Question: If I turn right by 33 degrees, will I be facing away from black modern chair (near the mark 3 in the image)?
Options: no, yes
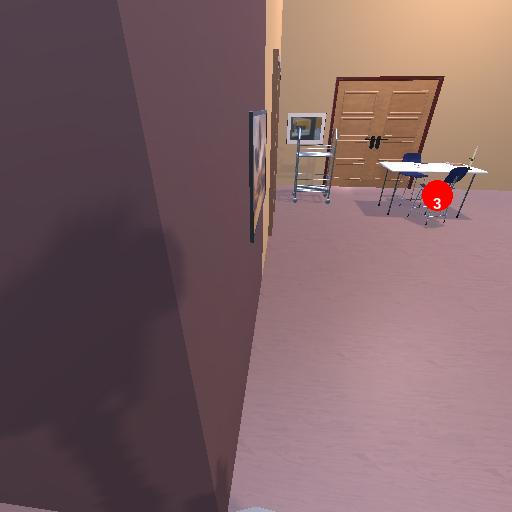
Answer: no